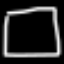
Label: square